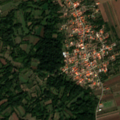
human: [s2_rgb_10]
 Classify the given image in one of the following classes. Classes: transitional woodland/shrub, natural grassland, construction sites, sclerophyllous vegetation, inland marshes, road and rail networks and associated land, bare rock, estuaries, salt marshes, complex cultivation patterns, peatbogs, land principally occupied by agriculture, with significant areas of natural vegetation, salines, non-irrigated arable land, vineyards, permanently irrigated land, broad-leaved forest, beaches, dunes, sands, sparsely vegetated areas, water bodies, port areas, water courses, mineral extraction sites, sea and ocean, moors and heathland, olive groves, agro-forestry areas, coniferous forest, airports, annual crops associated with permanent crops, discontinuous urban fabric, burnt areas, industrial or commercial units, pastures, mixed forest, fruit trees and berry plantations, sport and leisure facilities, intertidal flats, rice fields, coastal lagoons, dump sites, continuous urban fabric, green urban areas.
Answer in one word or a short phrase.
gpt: discontinuous urban fabric, non-irrigated arable land, land principally occupied by agriculture, with significant areas of natural vegetation, broad-leaved forest, transitional woodland/shrub